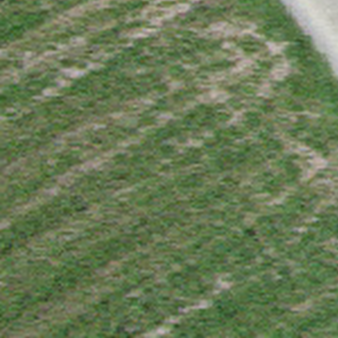
Label: other